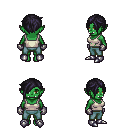
a pixel art fantasy rpg character, female body template, orc, green skin, white pirate shirt, teal pants, raven pixie cut hairstyle, metal gloves, metal boots, four views (front, back, left, right), 2x2 character sprite sheet, small pixel art, hard edges, no anti-aliasing